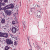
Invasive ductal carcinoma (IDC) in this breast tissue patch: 0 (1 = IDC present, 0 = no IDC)